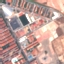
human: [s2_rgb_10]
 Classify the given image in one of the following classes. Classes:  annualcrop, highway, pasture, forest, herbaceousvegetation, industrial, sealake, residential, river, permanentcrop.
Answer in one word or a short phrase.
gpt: Industrial